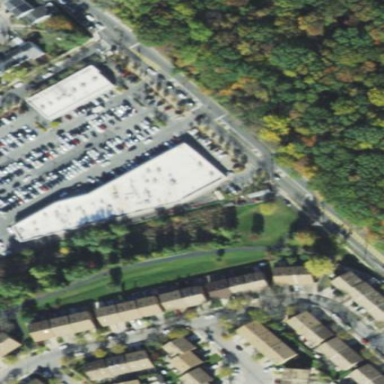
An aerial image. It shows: Retail building.